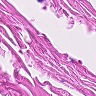
Metastatic tissue present: no